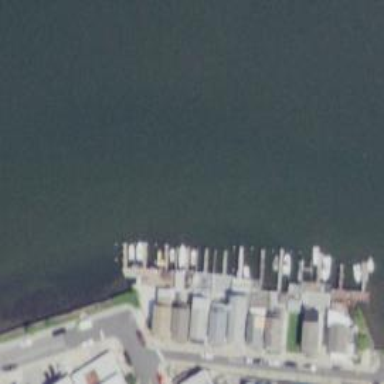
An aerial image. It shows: Man-made pier.